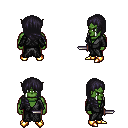
a pixel art fantasy rpg character, male body template, orc, green skin, gray robe, red pants, raven right-swept hairstyle, gold boots, dagger, four views (front, back, left, right), 2x2 character sprite sheet, small pixel art, hard edges, no anti-aliasing